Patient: sex F, age 31
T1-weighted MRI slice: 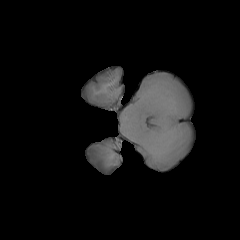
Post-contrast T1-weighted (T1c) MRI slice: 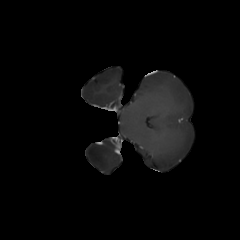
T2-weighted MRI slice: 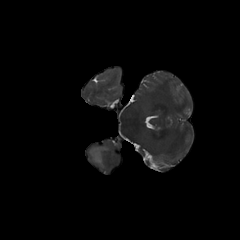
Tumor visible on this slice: yes
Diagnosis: Astrocytoma, IDH-mutant
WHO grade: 2